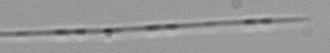
Label: Pseudo-nitzschia